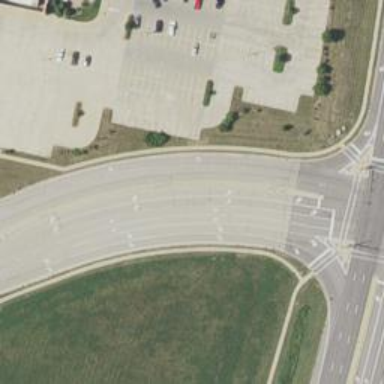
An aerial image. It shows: Road with "through" marking.